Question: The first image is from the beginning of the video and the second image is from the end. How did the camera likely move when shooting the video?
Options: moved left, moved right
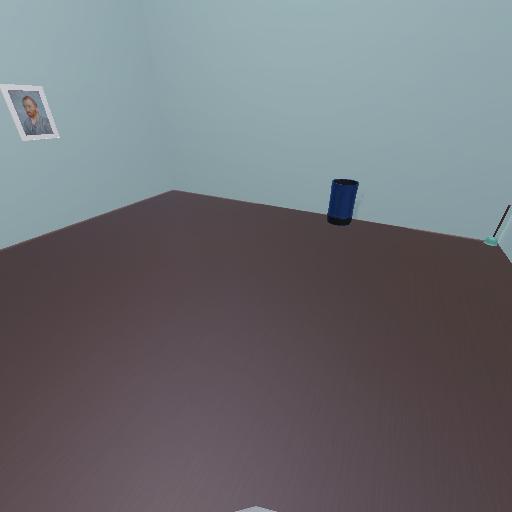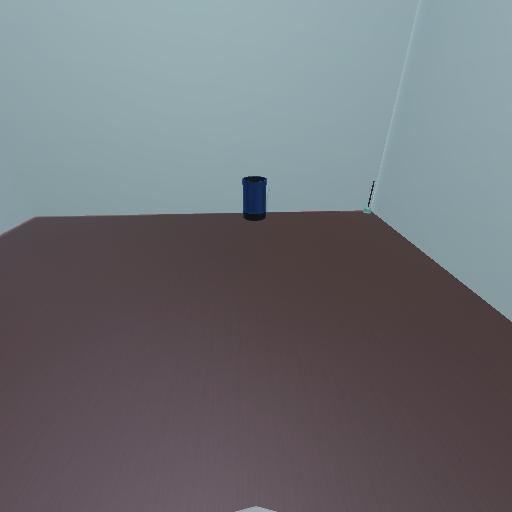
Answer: moved left